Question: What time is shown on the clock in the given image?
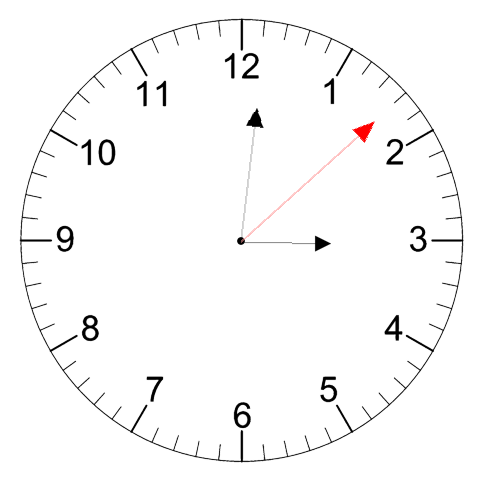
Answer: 03:01:08